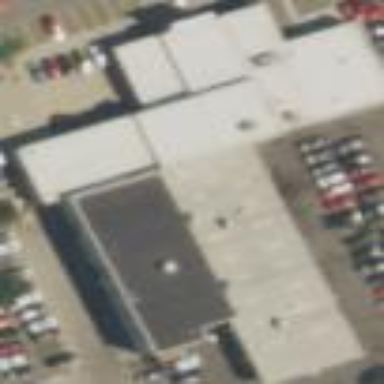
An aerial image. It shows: Building housing car shop.